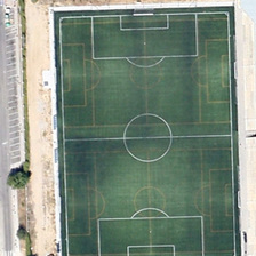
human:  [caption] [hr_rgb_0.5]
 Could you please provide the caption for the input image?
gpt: A football field is near the parking lot.

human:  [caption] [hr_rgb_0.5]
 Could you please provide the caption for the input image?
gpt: There is a parking lot near the football field

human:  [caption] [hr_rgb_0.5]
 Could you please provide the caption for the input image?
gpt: The football ground is near the parking lot.

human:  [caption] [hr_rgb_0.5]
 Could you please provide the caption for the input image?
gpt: The football field is near the parking lot.

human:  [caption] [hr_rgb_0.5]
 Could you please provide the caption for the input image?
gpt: A football field near a parking lot.